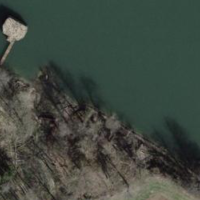
EUNIS habitat code: 15
Species observed at this site:
Stachys sylvatica
Aegopodium podagraria
Filipendula ulmaria